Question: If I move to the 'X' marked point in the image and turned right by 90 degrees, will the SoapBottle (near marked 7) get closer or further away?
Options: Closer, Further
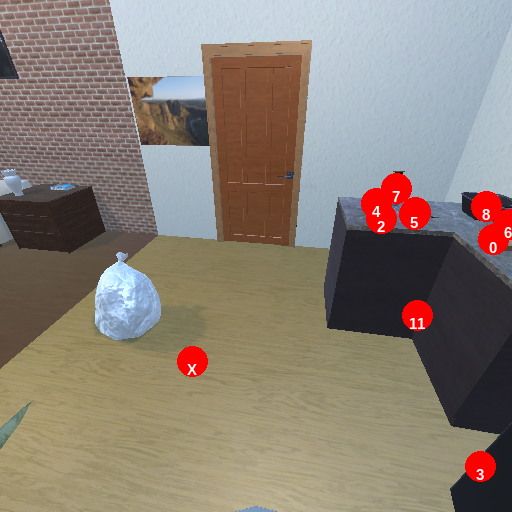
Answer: Closer